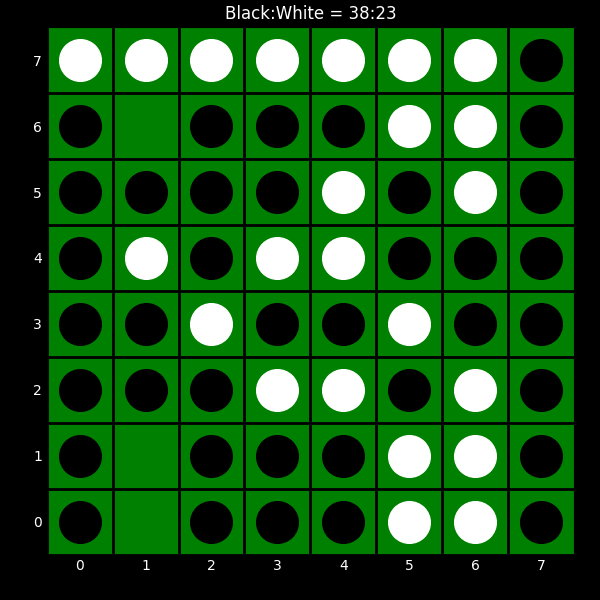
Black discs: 38
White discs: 23